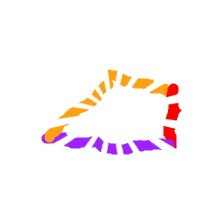
Shape: trapezoid